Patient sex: M
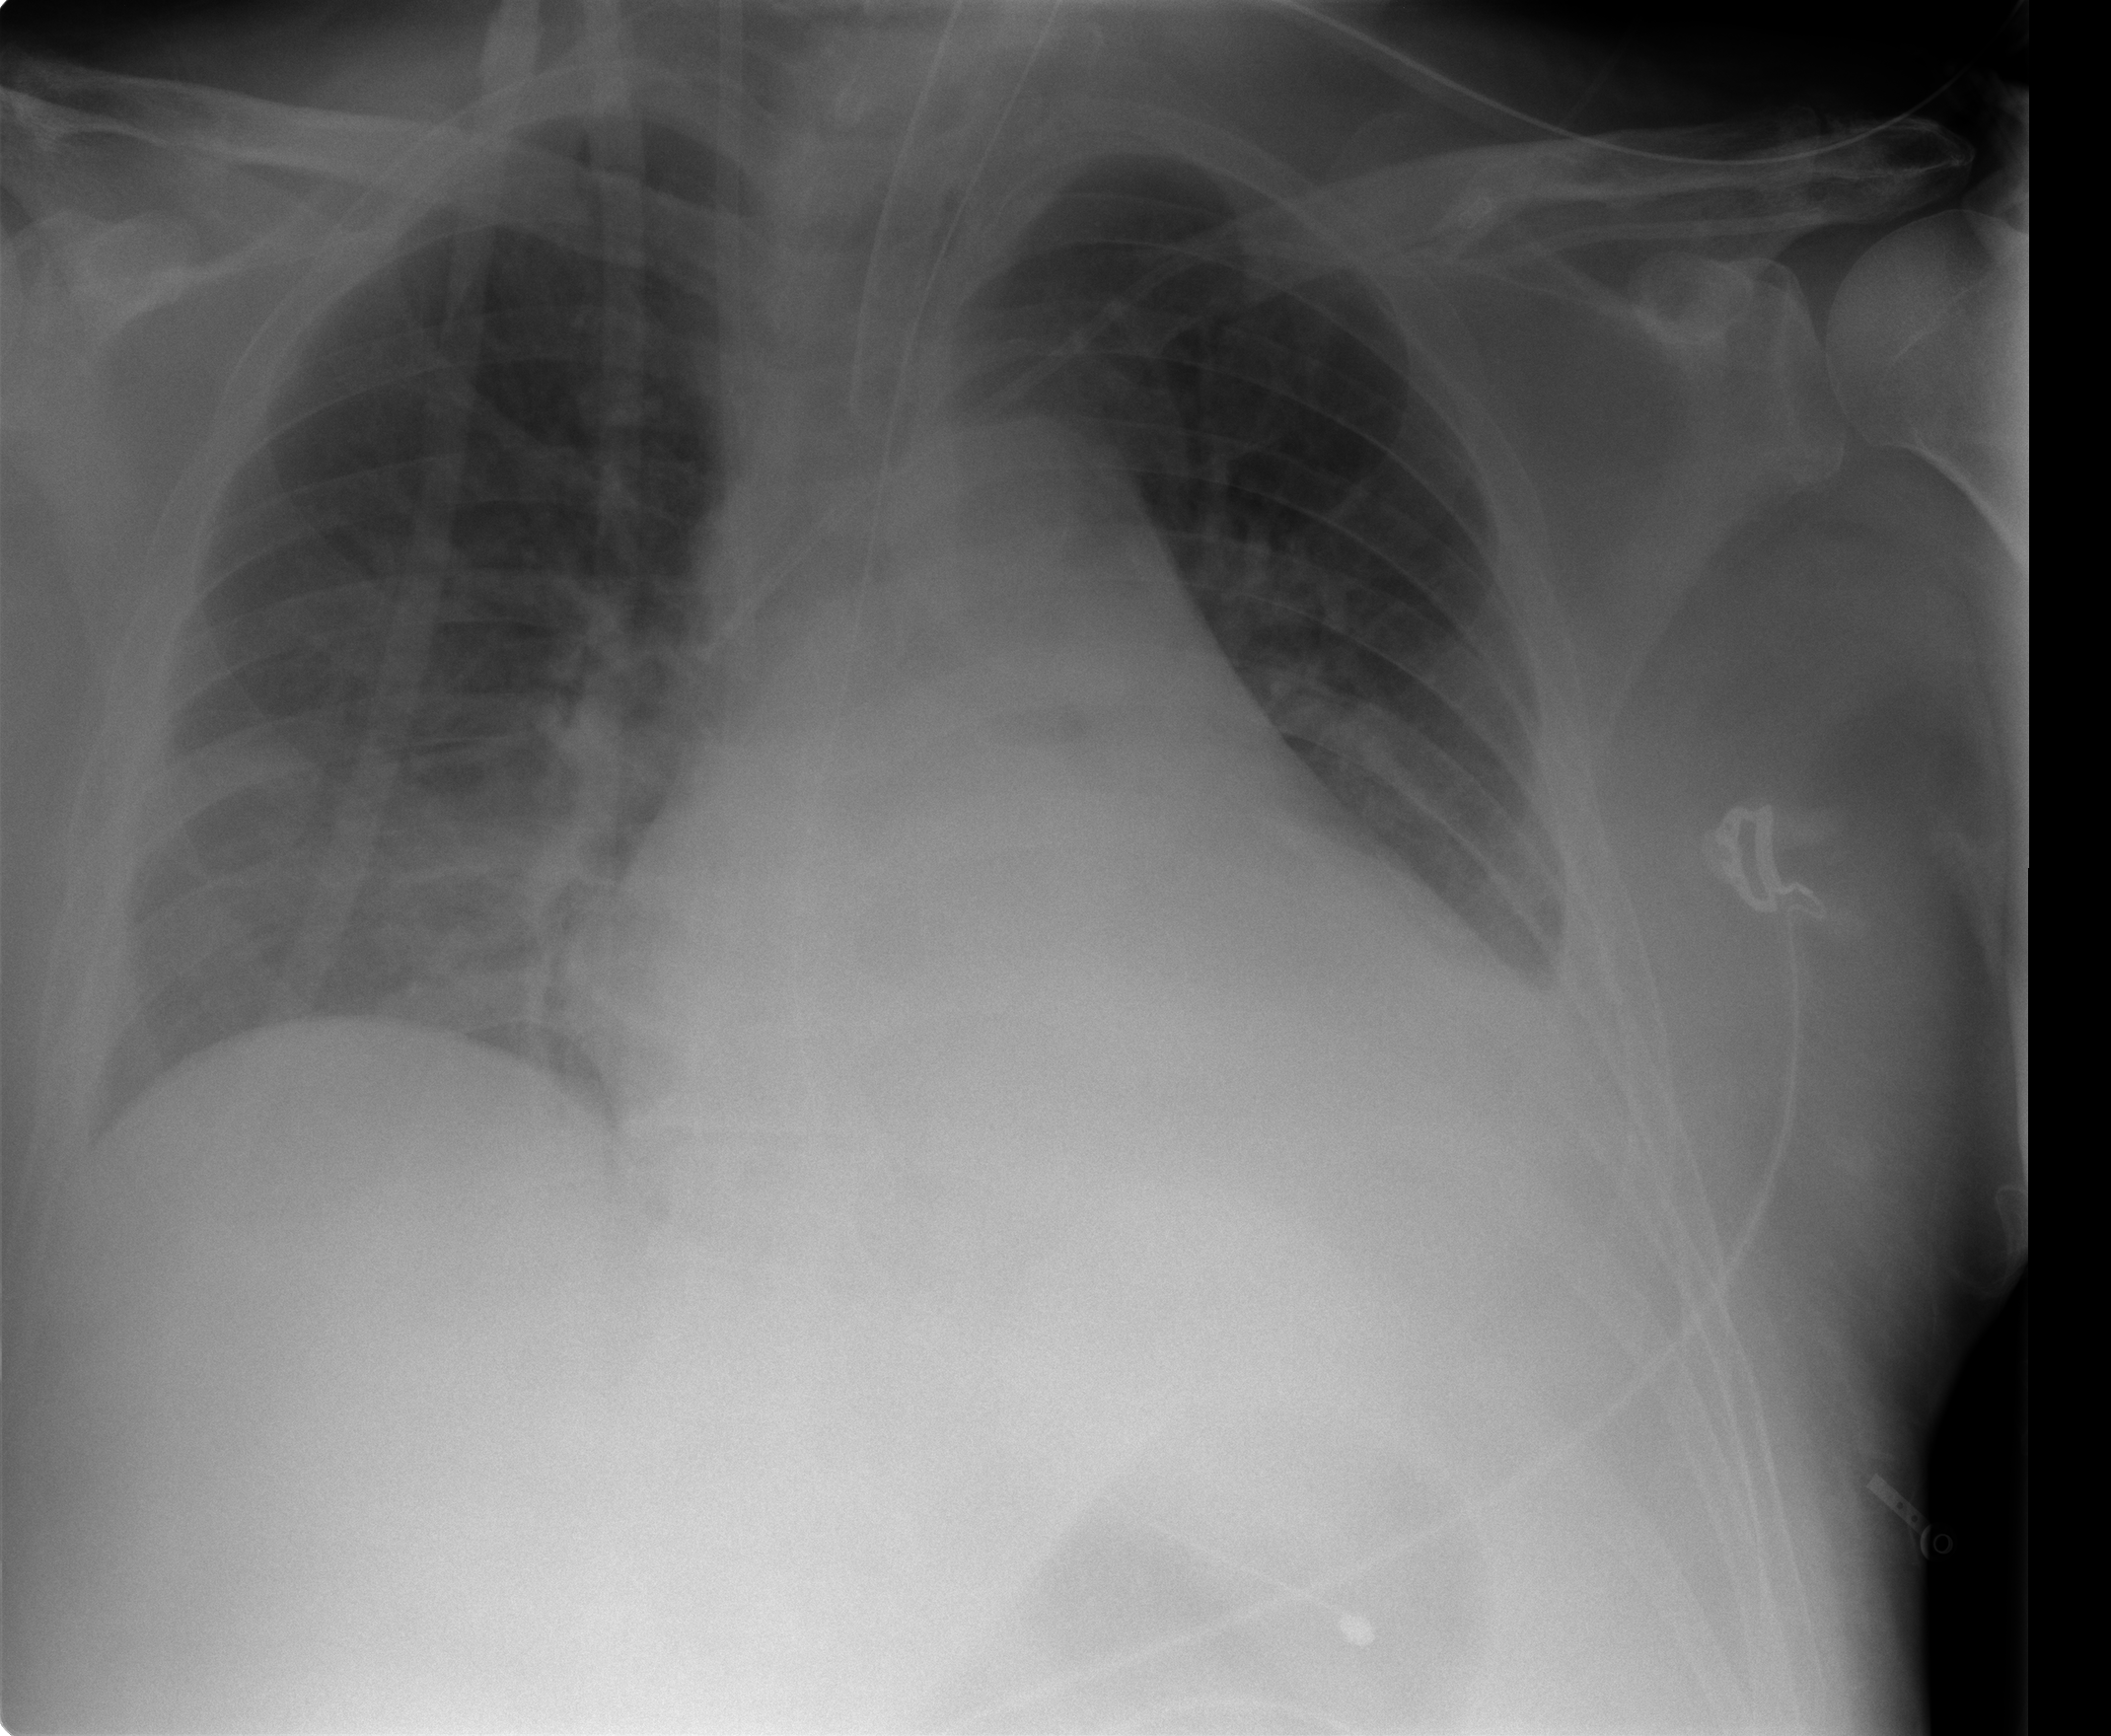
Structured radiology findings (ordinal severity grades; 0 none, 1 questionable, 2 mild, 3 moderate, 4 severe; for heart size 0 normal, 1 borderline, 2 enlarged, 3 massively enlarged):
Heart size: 2
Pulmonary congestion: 2
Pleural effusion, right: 0
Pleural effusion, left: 2
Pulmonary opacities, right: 0
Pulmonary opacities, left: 0
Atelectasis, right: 2
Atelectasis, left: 2